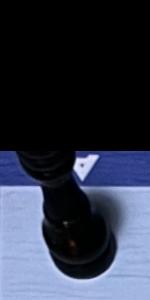
Label: Rook_Black